Question: My dropdown opens up but it shows an empty menu and does not have the items I've added. Here's a picture:

However my dropdown contains items:
'''
<div class="btn-group">
<button type="button" class="btn btn-default dropdown-toggle" data-toggle="dropdown" aria-haspopup="true" aria-expanded="false">
Choose Theme <span class="caret"></span>
</button>
<ul class="dropdown-menu">
<li>Blue</li>
<li>Purple</li>
<li>Green</li>
<li role="separator" class="divider"></li>
<li><a href="#">Separated link</a></li>
</ul>
</div>
'''
This is my head:
'''
<script src="http://code.jquery.com/jquery-1.11.0.min.js"></script>
<script src="http://code.jquery.com/jquery-migrate-1.2.1.min.js"></script>
<script src="//maxcdn.bootstrapcdn.com/bootstrap/3.2.0/js/bootstrap.min.js"></script>
<link rel="stylesheet" href="http://maxcdn.bootstrapcdn.com/bootstrap/3.2.0/css/bootstrap.min.css" />
<script type="text/javascript"> $(document).ready(function () { $('.dropdown-toggle').dropdown(); }); </script>
<link rel="stylesheet" href="//maxcdn.bootstrapcdn.com/font-awesome/4.3.0/css/font-awesome.min.css" />
'''
Am I missing something? Why does this happen?
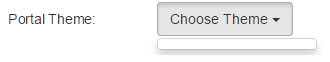
Answer: Using Bootstrap you dont need
'<script type="text/javascript"> $(document).ready(function () { $('.dropdown-toggle').dropdown(); }); </script>'
Try this with out what you have for calling the script and you will see it works.
'''
<script src="https://ajax.googleapis.com/ajax/libs/jquery/1.11.3/jquery.min.js"></script>
<script src="https://maxcdn.bootstrapcdn.com/bootstrap/3.3.5/js/bootstrap.min.js"></script>
<link rel="stylesheet" href="http://maxcdn.bootstrapcdn.com/bootstrap/3.2.0/css/bootstrap.min.css" />
<link rel="stylesheet" href="//maxcdn.bootstrapcdn.com/font-awesome/4.3.0/css/font-awesome.min.css" />
</head>
<body>
<!--Default buttons with dropdown menu-->
<div class="btn-group">
<button type="button" data-toggle="dropdown" class="btn btn-default dropdown-toggle">Action <span class="caret"></span></button>
<ul class="dropdown-menu">
<li><a href="#">Action</a></li>
<li><a href="#">Another action</a></li>
<li class="divider"></li>
<li><a href="#">Separated link</a></li>
</ul>
</div>
<!--Primary buttons with dropdown menu-->
</body>
'''